Field crop: maize
Growth stage: 2
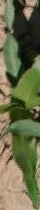
Species: maize